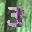
Label: 3